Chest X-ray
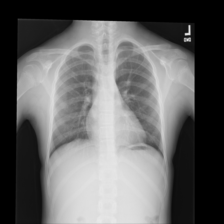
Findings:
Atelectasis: negative
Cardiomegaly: negative
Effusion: negative
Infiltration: negative
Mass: negative
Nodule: negative
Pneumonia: negative
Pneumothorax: negative
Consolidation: negative
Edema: negative
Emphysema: negative
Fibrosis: negative
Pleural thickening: negative
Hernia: negative